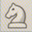
Piece: wN